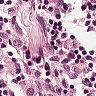
Metastatic tissue present: no